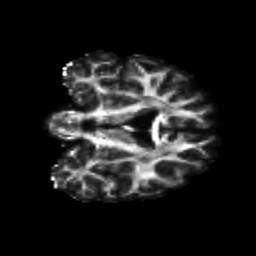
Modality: FA
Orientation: coronal
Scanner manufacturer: siemens
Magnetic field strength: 3 T
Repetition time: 4.16 s
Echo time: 0.0806 s